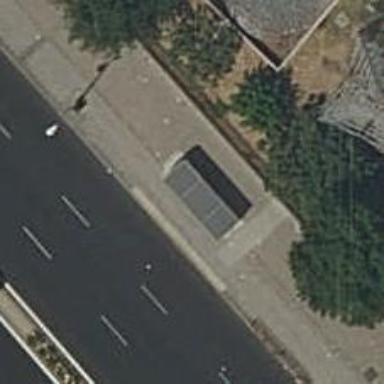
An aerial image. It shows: Bus stop with sheltered platform for public transport.